Question: I would like to know which function would allow me to draw filled rectangles like (or with different other fills like dots or dotted/dashed lines)

I am aware of the function 'rect()', but that function allows only for color filling.
Any help would be appreciated! Thanks!
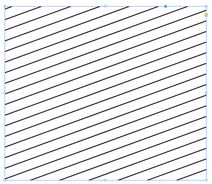
Answer: try density in the rect function - an example
'''
plot(c(100, 200), c(300, 450), type= "n", xlab = "", ylab = "")
rect(110, 300, 175, 350, density = 5, border = "red")
'''
you can use lty to have different types of borders and shading
example -
'''
rect(110, 300, 175, 350, density = 5, border = "red", lty =2)
'''